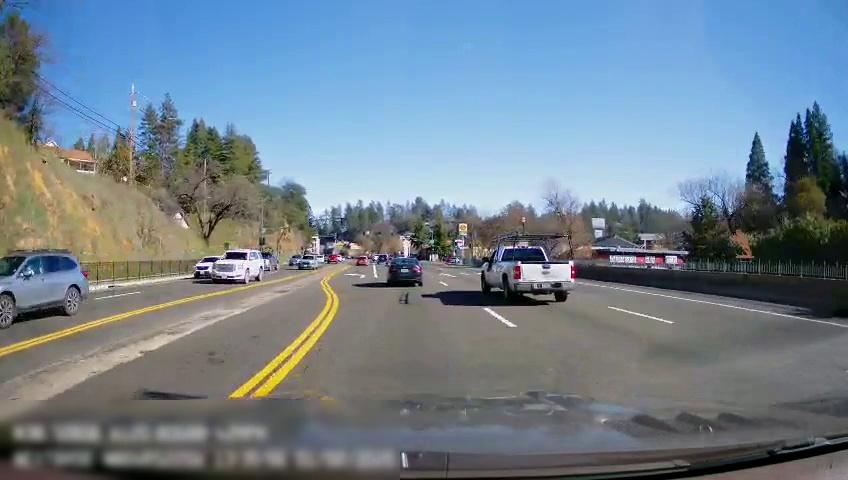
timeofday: Day
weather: Sunny
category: Drivable Space
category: Drivable Space
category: Vehicles | Car
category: Vehicles | Truck
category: Vehicles | SUV
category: Vehicles | Car
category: Vehicles | Truck
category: Vehicles | SUV
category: Vehicles | SUV
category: Vehicles | Car
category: Vehicles | Car
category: Vehicles | Car
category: Vehicles | SUV
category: Vehicles | Car
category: Vehicles | SUV
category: Vehicles | Car
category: Lanes | Current Lane
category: Lanes | Current Lane
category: Lanes | Alternate Lane
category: Lanes | Alternate Lane
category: Lanes | Opposite Lane
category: Lanes | Opposite Lane
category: Lanes | Opposite Lane
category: Traffic | Signs